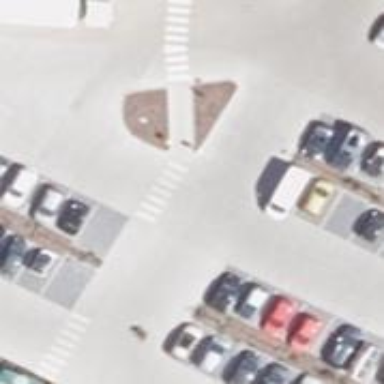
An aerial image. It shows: Zebra crossing on footway.